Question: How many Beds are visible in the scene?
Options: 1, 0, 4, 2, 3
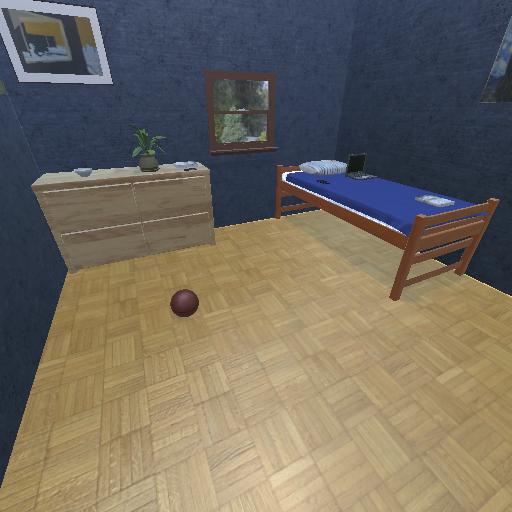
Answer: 1